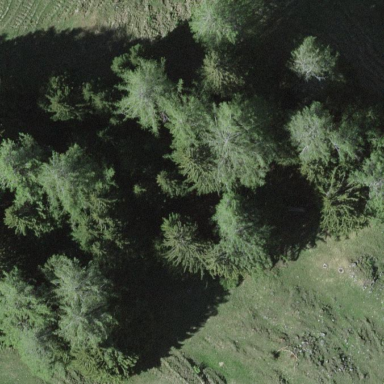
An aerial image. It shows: Forest with mixed leaf types and cycles.